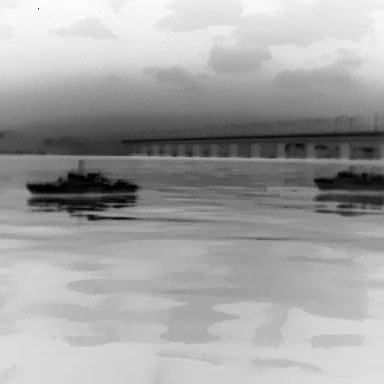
There are two warships in the infrared image.